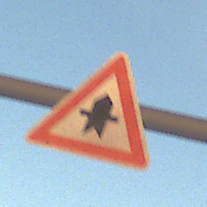
Verkehrszeichen: Vorfahrt
Umgebung: Outdoor, Nature
Tageszeit: SunriseSunset
Wetter: Clear
Licht: Natural
Jahreszeit: Winter
Kontrast: LowContrast